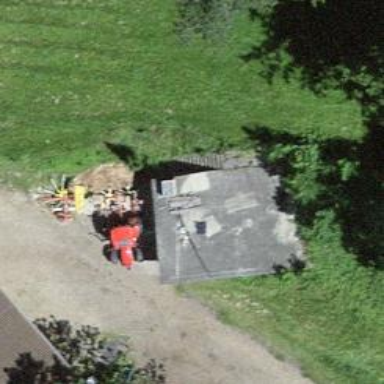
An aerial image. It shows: Rural barn.